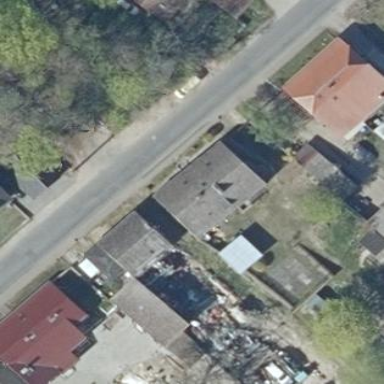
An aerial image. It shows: House serving as kindergarten.